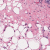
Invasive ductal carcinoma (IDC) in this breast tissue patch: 0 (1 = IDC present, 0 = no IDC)